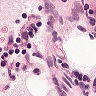
Metastatic tissue present: no